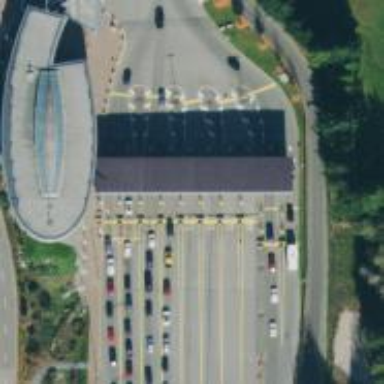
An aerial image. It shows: Border control barrier.